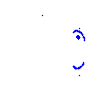
Particle: proton